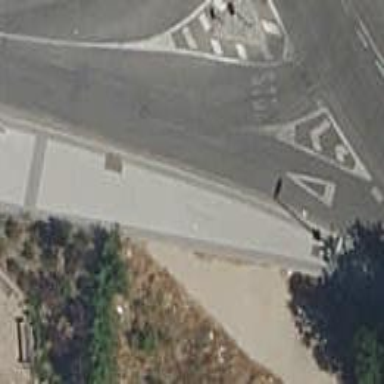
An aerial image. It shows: Residential road with sidewalks on both sides and designated bicycle road.